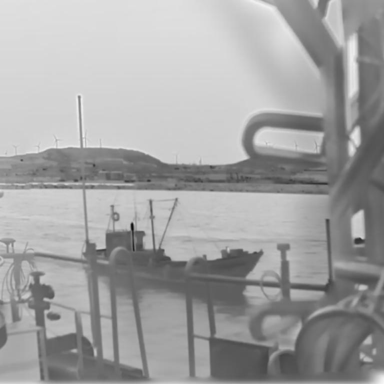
There is a bulk_carrier in the infrared image.